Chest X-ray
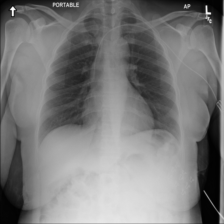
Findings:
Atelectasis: negative
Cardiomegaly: negative
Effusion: negative
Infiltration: negative
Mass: negative
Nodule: negative
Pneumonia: negative
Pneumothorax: negative
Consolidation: negative
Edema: negative
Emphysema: negative
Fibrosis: negative
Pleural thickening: negative
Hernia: negative